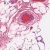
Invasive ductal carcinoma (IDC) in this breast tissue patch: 0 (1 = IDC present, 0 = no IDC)